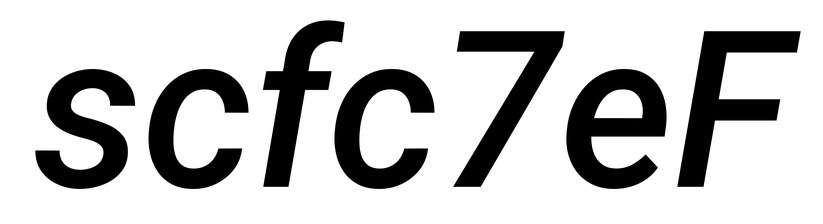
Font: Roboto-Italic_Medium_Italic